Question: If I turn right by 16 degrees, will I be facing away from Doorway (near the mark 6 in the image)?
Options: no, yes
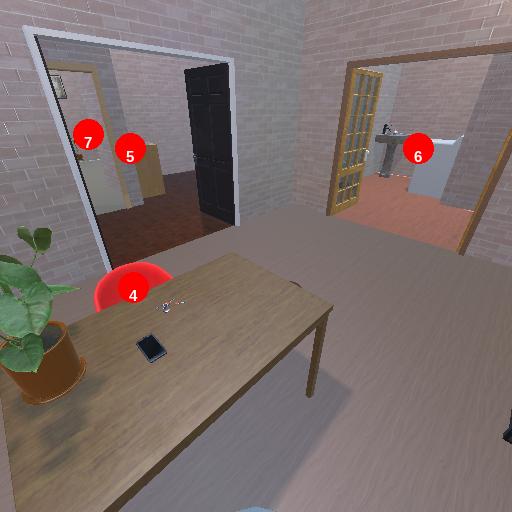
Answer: no